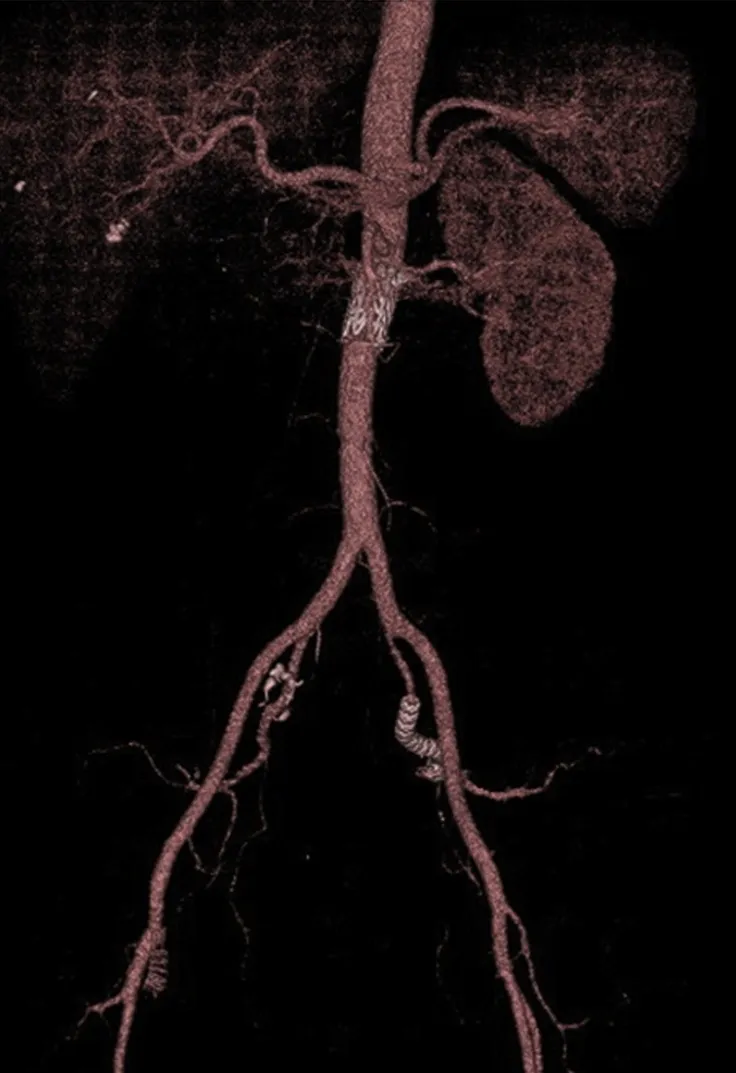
Postoperative 3D computed tomography. . No endoleak was observed, and the right renal artery was not enhanced.
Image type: radiology (ct)